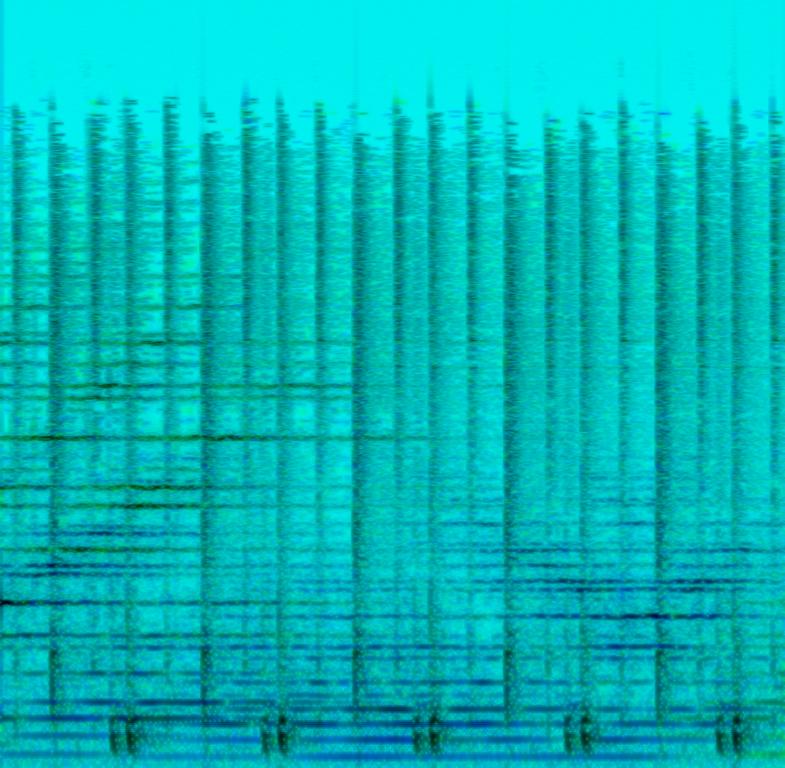
The low quality recording features synth pad chords and synth keys chords played over punchy snare, heartbeat kick and shimmering hi hats. It sounds easygoing, chill and groovy.